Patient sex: F
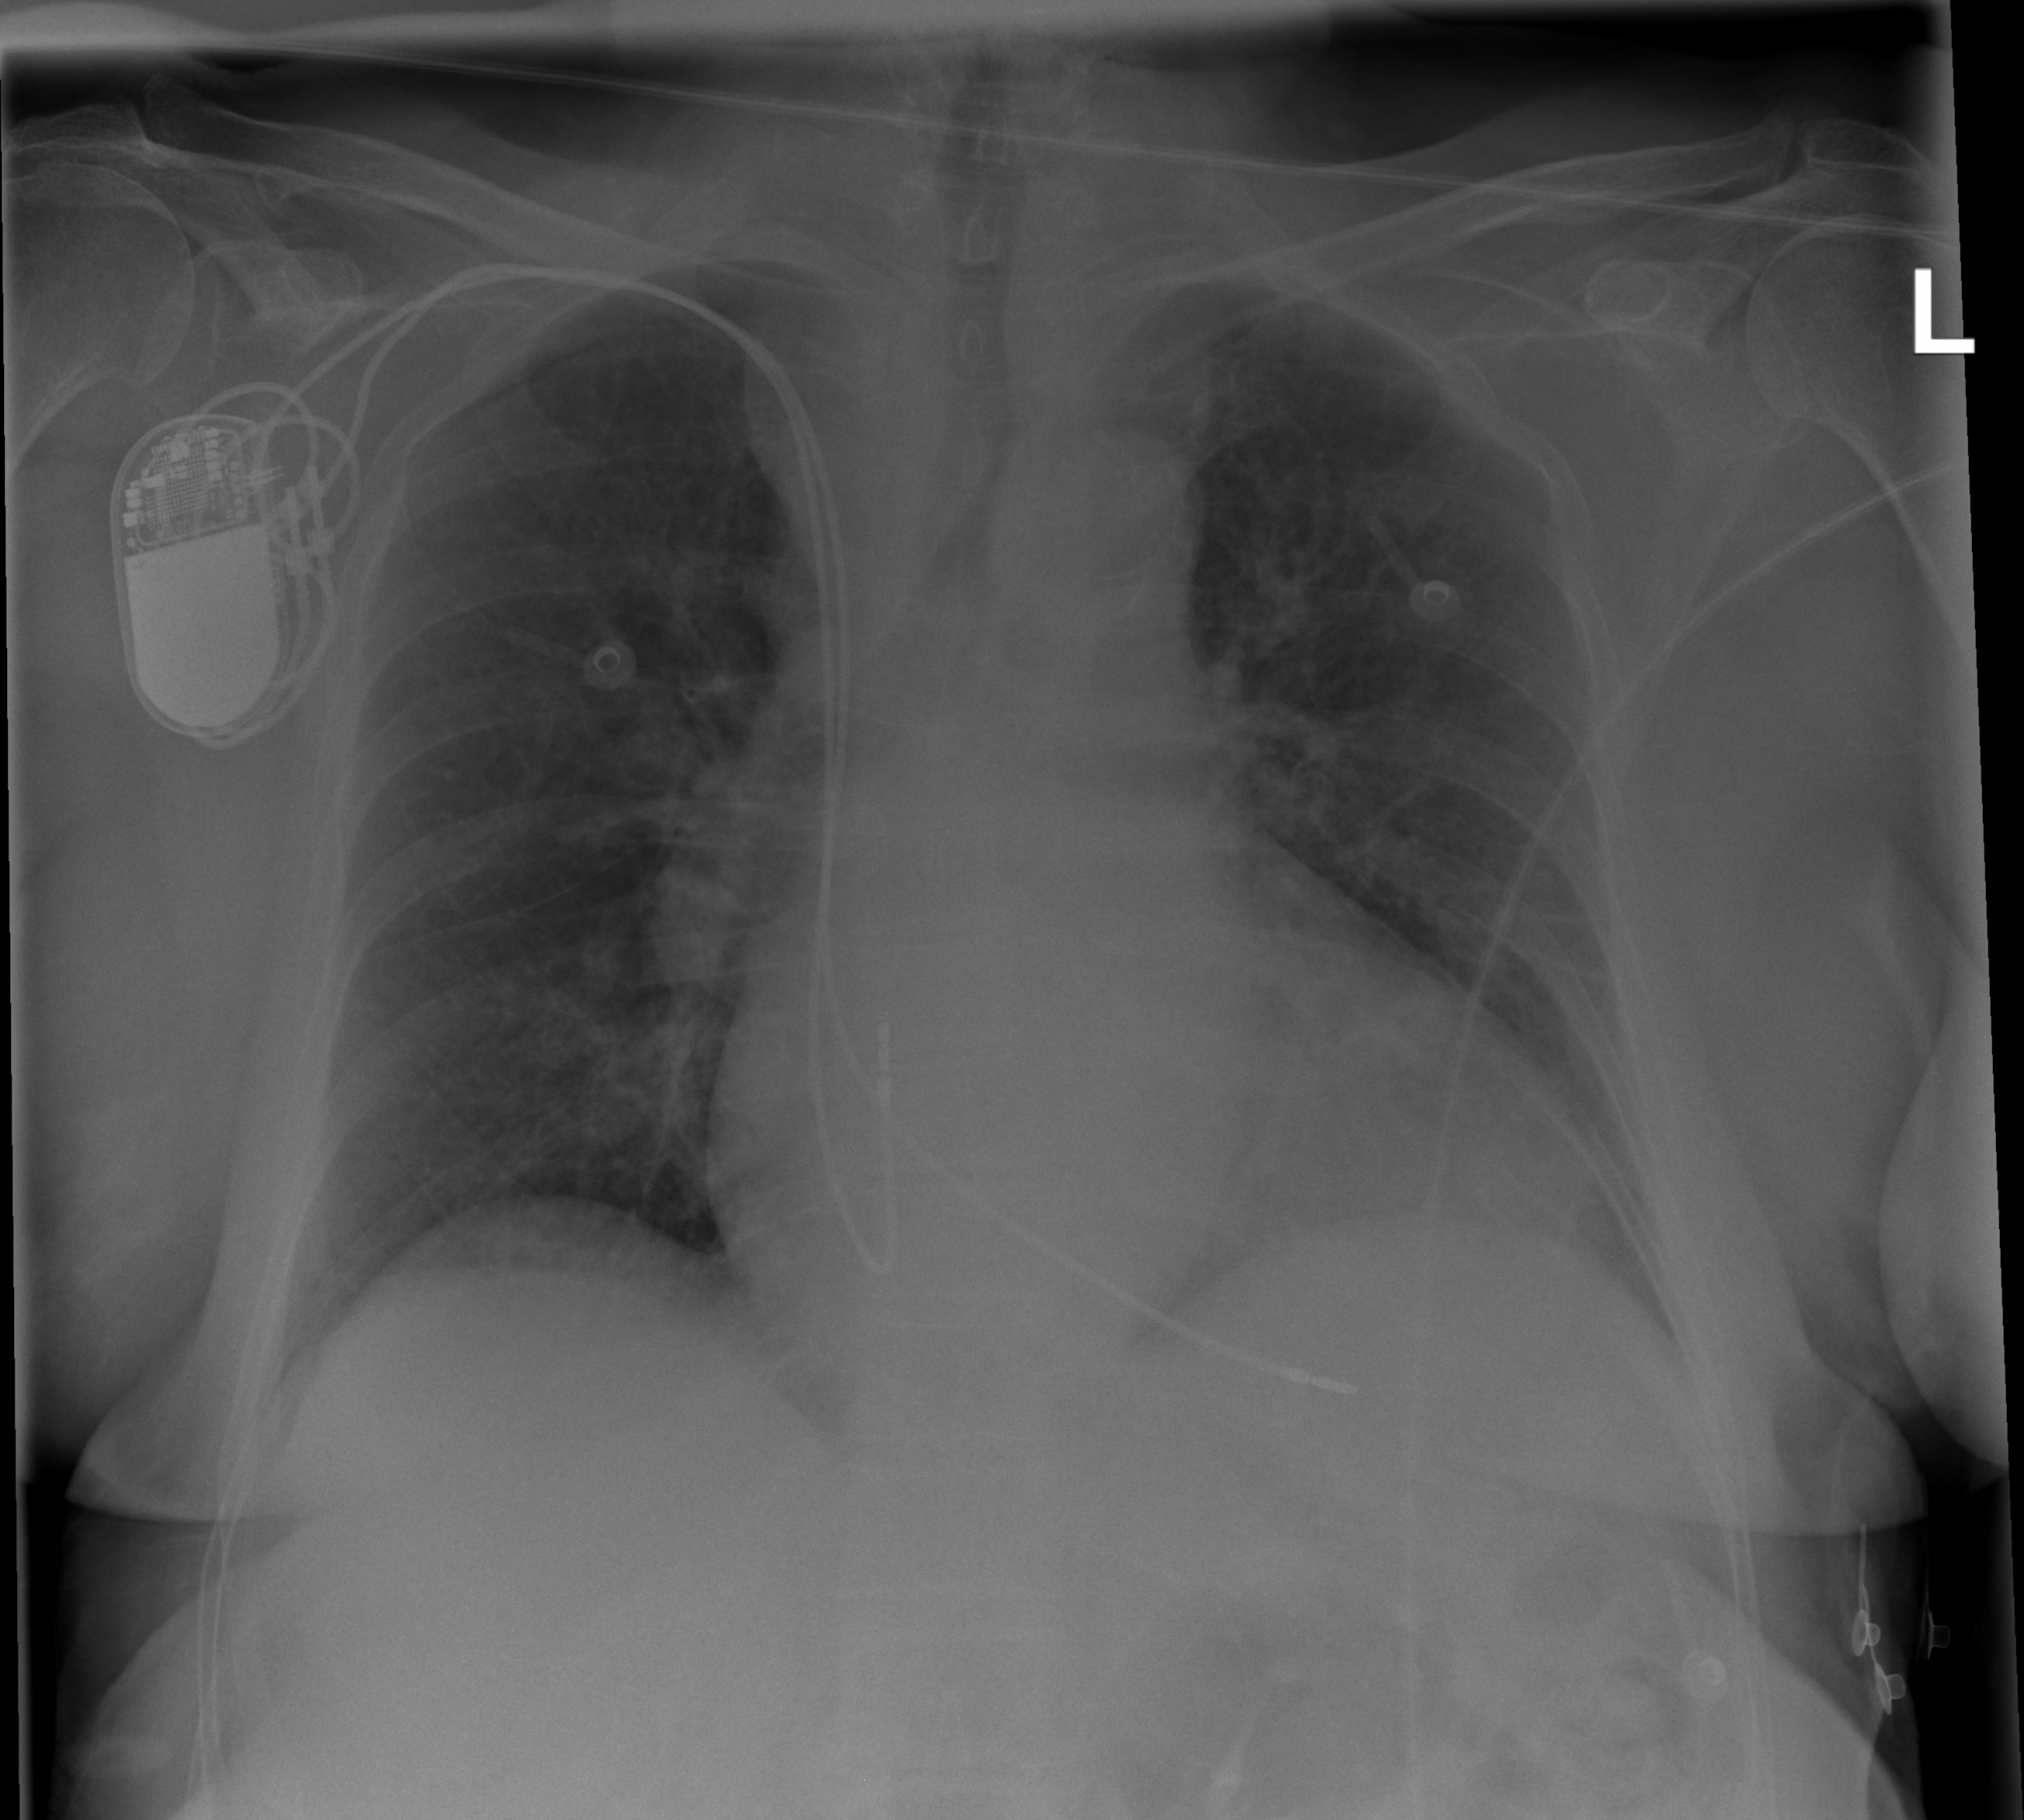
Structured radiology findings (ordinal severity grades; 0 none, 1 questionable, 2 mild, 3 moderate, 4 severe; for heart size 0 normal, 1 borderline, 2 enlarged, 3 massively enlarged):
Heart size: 2
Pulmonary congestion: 2
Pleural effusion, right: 0
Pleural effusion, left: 0
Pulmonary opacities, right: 0
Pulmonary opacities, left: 0
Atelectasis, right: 0
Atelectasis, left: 0